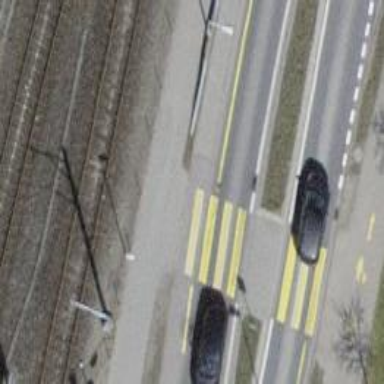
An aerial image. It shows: Kerb barrier.